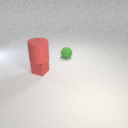
small red metal cube in front of small green rubber sphere